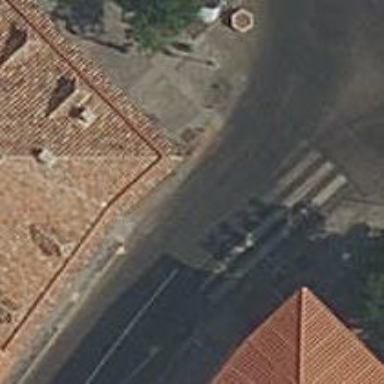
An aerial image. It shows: Marked crossing with pedestrian island.